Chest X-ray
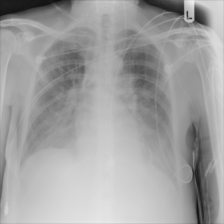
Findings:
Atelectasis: negative
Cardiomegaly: negative
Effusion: negative
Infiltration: negative
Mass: negative
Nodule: negative
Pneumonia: negative
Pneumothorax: negative
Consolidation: negative
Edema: negative
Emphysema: negative
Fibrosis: negative
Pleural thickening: negative
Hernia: negative